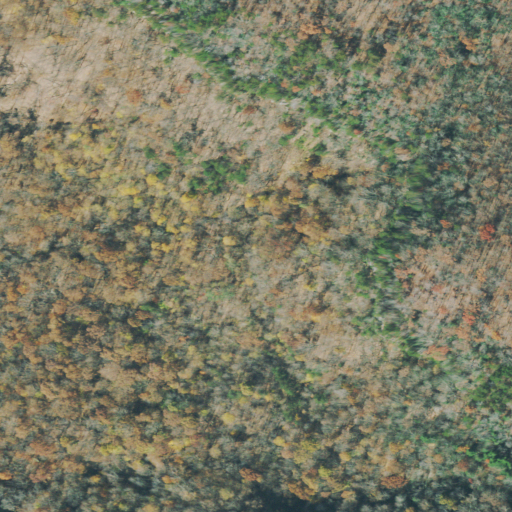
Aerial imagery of cliff(s) in Tennessee named Lookout Point containing deciduous forest and mixed forest